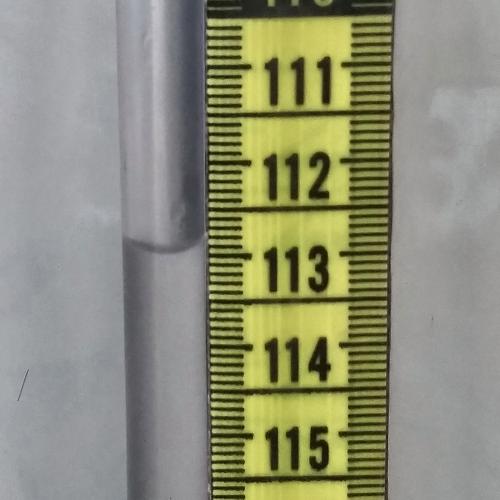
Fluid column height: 113.0 cm